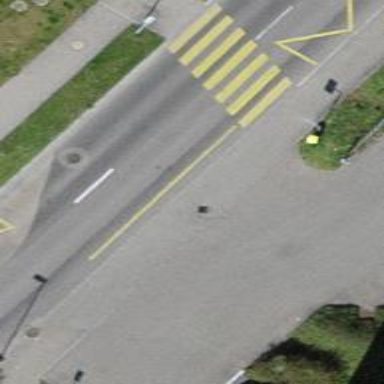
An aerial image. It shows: Post box.